Question: What is the value of this measurement?
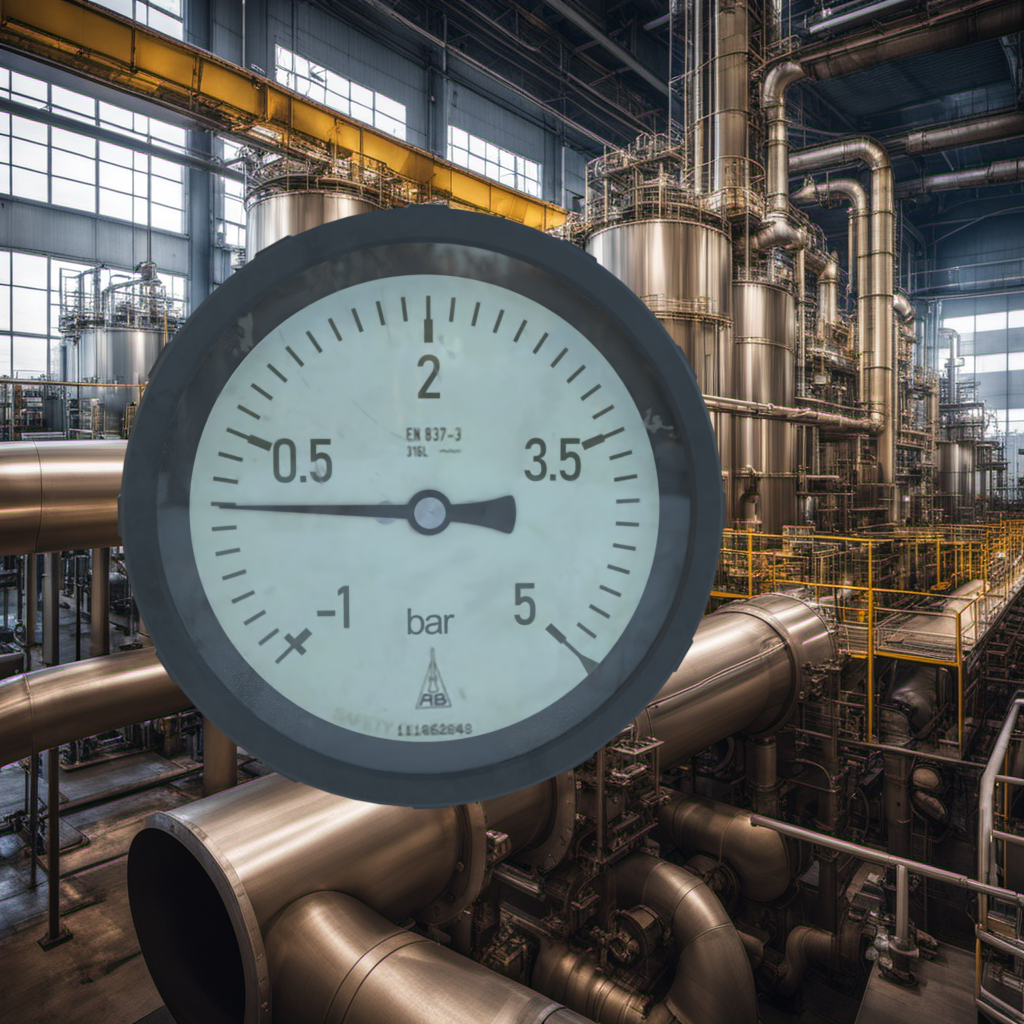
Answer: The result is 0.01
Question: What is the reading range of the measurement in the image?
Answer: The range is from -1 to 5
Question: What is the minimum and maximum value of this measurement?
Answer: The minimum value is -1 and the maximum value is 5